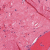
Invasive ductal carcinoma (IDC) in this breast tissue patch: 0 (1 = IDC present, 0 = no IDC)